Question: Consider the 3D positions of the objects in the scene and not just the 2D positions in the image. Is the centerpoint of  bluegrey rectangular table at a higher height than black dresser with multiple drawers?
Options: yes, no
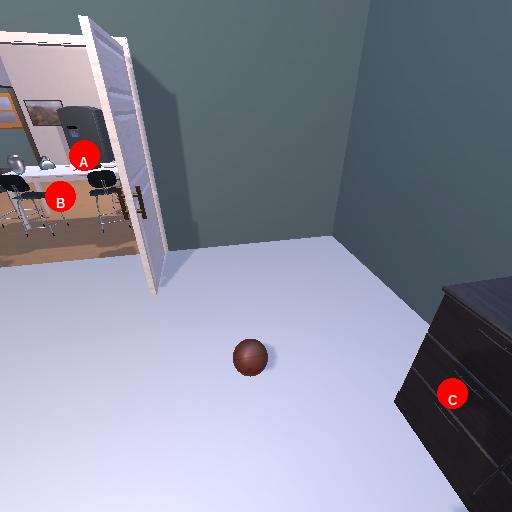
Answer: yes